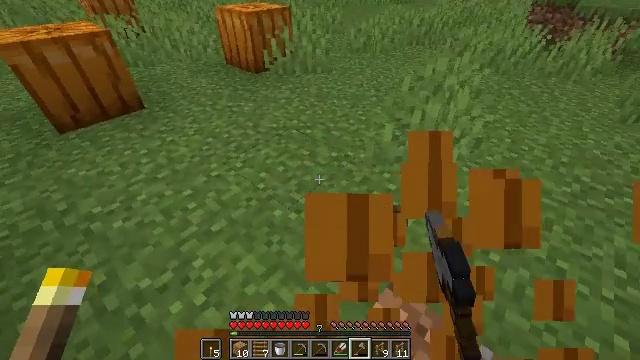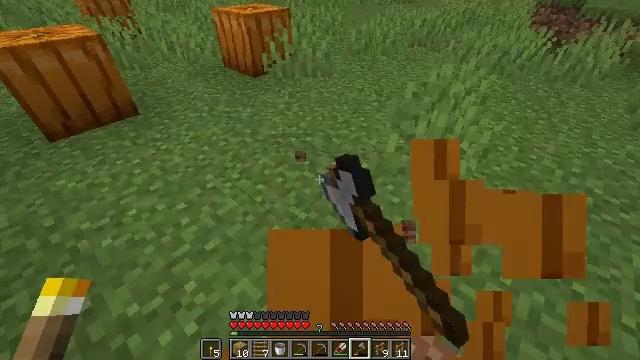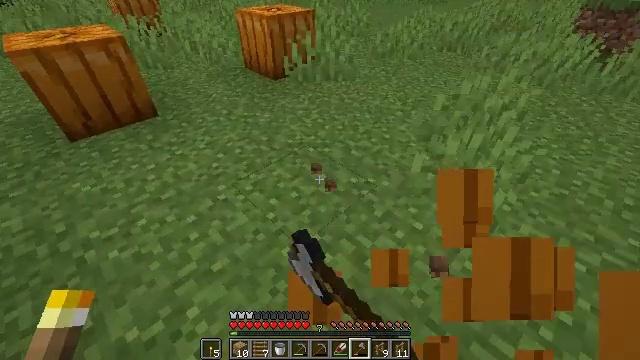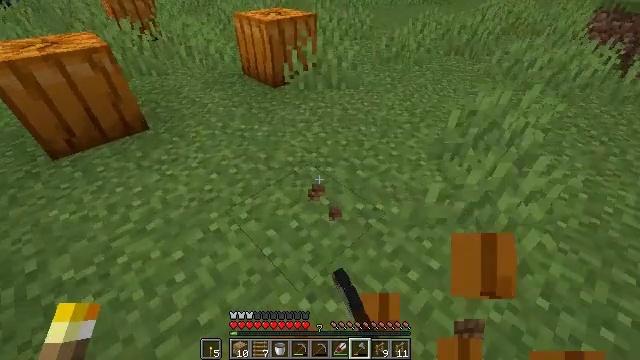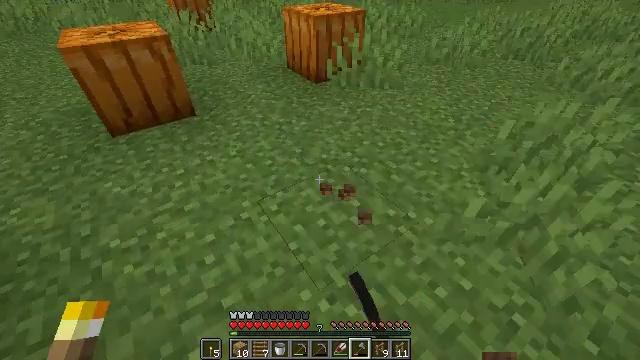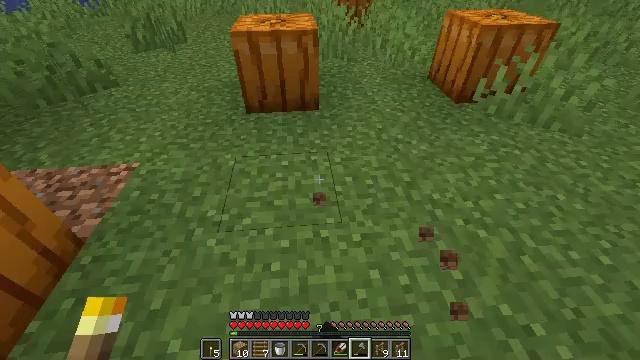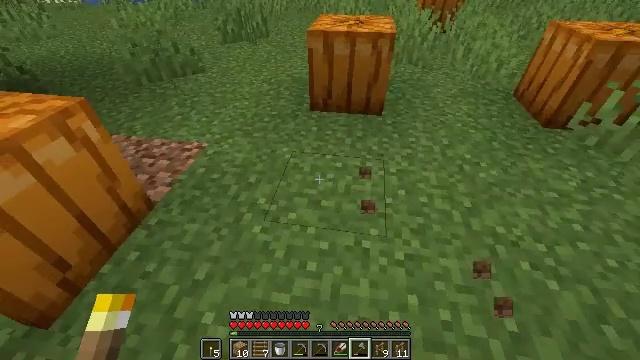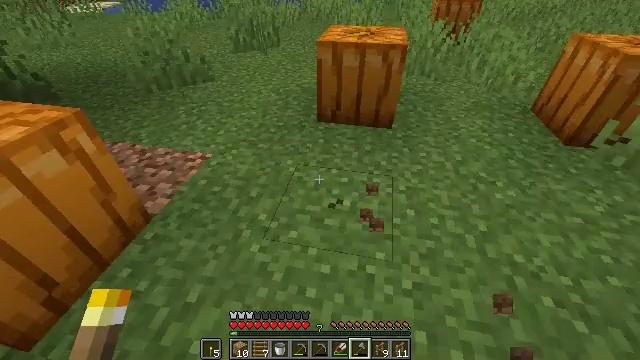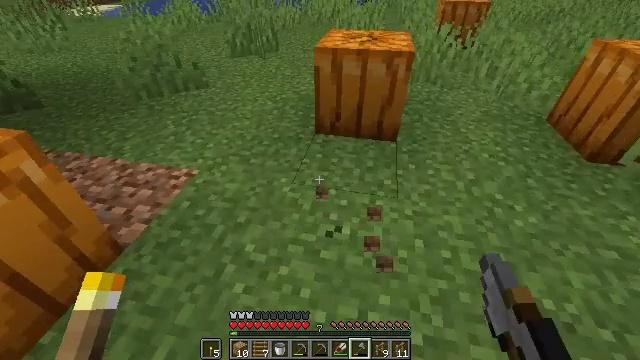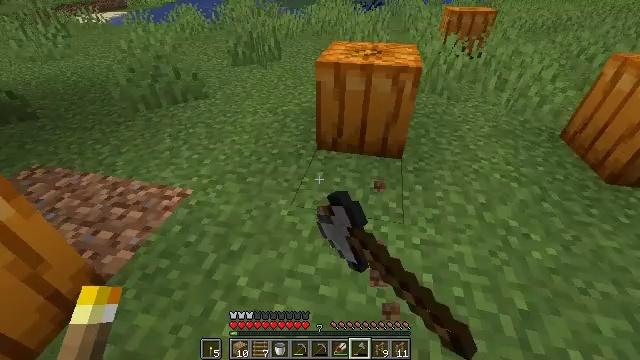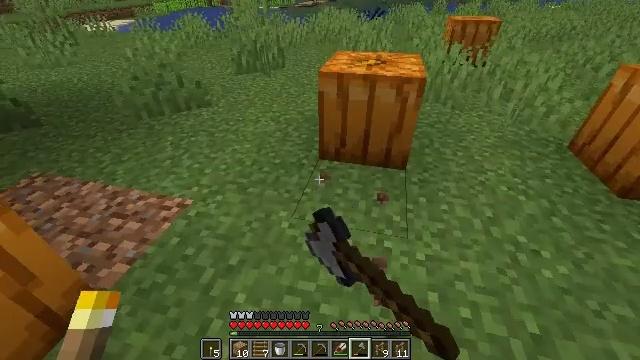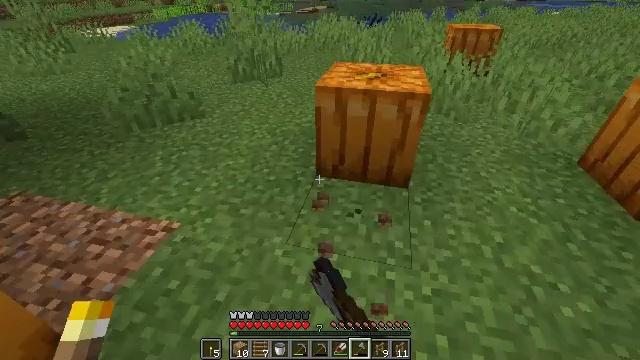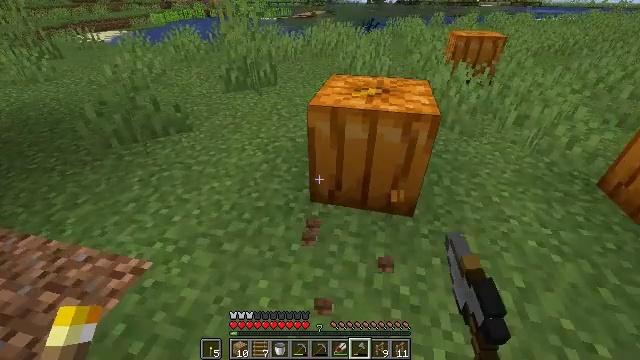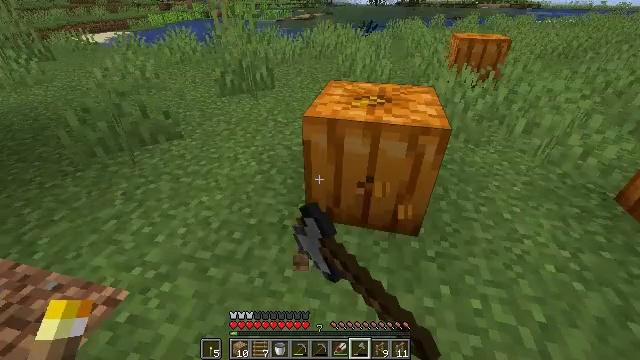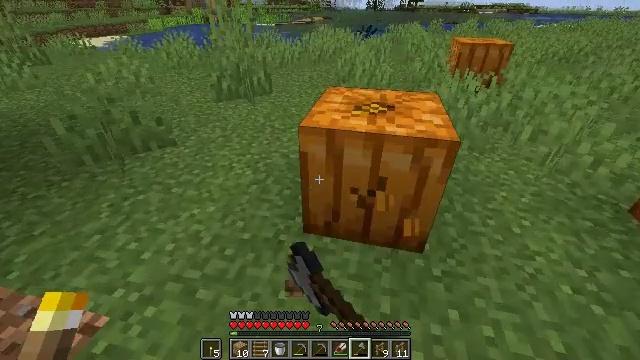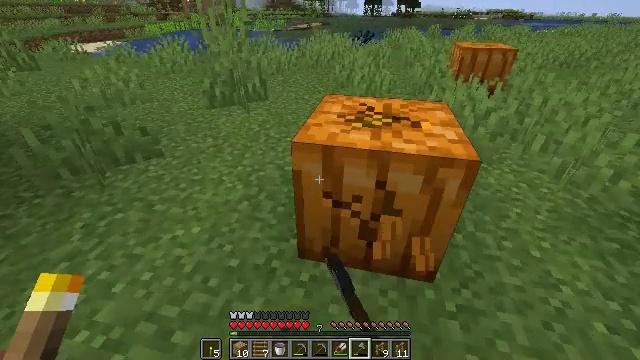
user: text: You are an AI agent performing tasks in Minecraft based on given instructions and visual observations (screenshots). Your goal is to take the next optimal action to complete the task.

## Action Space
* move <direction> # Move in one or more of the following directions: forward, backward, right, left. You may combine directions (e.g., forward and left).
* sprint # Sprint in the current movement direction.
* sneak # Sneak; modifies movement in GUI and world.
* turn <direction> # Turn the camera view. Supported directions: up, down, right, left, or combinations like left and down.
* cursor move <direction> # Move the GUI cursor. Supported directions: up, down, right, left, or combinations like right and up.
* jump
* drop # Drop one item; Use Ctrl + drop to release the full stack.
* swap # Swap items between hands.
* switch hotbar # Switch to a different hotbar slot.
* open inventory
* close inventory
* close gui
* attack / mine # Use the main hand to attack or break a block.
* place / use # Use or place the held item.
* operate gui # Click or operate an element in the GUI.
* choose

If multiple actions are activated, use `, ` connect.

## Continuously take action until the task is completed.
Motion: motion action
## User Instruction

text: Attack the pumpkin to gather it.
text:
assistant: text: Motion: move forward, attack / mine
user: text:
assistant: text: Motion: move forward, turn left, attack / mine
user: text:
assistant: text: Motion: move forward, attack / mine
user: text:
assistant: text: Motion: move forward, turn left, attack / mine
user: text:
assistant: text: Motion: move forward, turn left, attack / mine
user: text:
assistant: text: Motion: move forward, turn left, attack / mine
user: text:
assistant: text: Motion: move forward, turn left and up, attack / mine
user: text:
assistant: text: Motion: move forward, attack / mine
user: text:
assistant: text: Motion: move forward, turn up, attack / mine
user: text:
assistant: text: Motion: move forward, turn up, attack / mine
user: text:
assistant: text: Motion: move forward, turn up, attack / mine
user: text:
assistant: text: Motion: move forward, attack / mine
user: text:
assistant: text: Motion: move forward, attack / mine
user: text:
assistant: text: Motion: move forward, attack / mine
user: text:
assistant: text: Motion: move forward, attack / mine
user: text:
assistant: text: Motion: move forward, attack / mine
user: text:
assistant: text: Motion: move forward, attack / mine
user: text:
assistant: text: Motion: move forward, attack / mine
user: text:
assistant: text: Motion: move forward, turn right and down, attack / mine
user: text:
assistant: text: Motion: move forward, turn right, attack / mine
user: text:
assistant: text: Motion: move forward, turn right, attack / mine
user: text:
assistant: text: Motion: move forward, turn right, attack / mine
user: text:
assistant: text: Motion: move forward, attack / mine
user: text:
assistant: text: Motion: move forward, attack / mine
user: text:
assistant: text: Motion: attack / mine